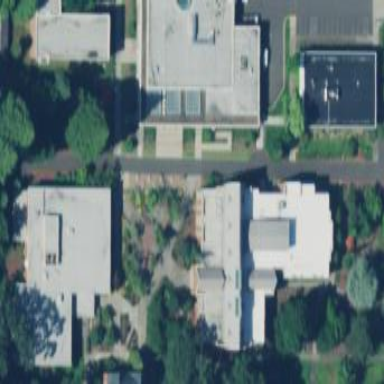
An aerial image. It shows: Library building.